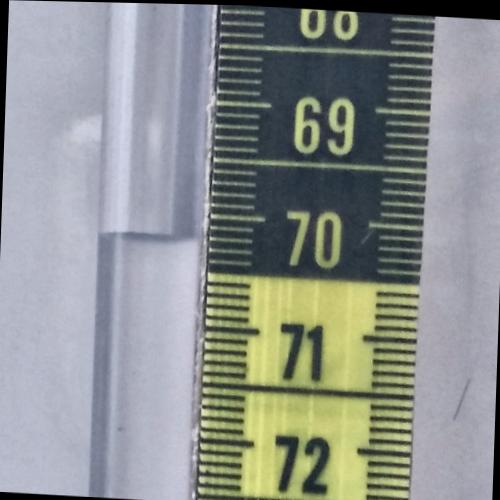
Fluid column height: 70.2 cm